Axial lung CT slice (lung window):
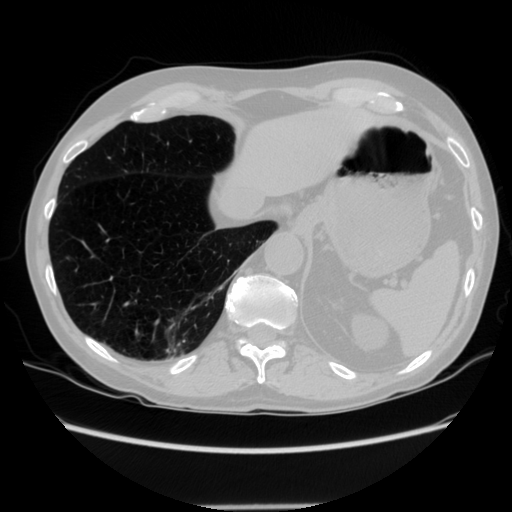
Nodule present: no